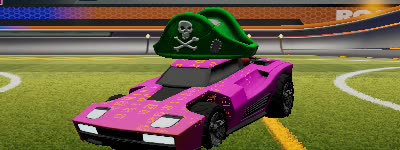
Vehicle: breakout